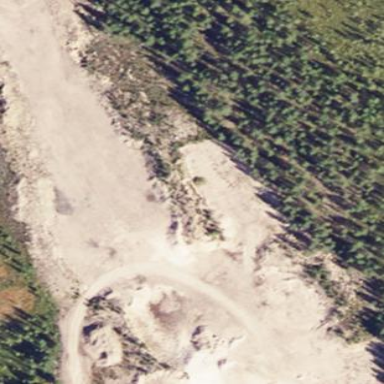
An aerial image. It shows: Quarry area.